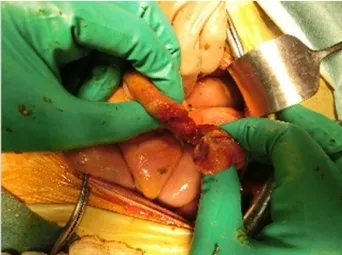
Intraoperative findings. (b) The ileum was found to be torn once the incarceration was released.
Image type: medical_photograph (other_medical_photograph)